九年级 · 画法几何学
(本小题8.0分)

如图, 在 $\odot O$ 中, $A B$ 为直径, 过圆上一点 $C$ 作切线 $C D$ 交 $A B$ 的延长线于点 $D$.

(1)求证: $\angle B A C=\angle B C D$;

(2)若 $\angle B A C=30^{\circ}, A B=4$, 求图中阴影部分的面积.

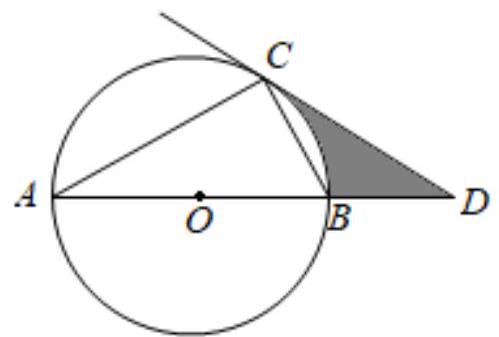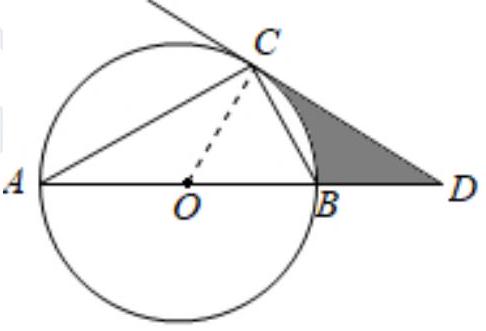
答案: (1)证明: 连接 $O C$,

$\because C D$ 是 $\odot O$ 的切线,

$\therefore O C \perp C D$,

$\therefore \angle O C B+\angle B C D=90^{\circ}$,

$\because A B$ 为 $\odot O$ 的直径,

$\therefore \angle A C B=90^{\circ}$,

$\therefore \angle B A C+\angle A B C=90^{\circ}$,

$\because O C=O B$,

$\therefore \angle O C B=\angle A B C$,

$\therefore \angle B A C=\angle B C D$

(2) 解: $\because \angle B A C=30^{\circ}$,

$\therefore \angle B O C=2 \angle B A C=60^{\circ}$,

$\therefore C D=O C \cdot \tan \angle C O D=2 \sqrt{3}$,

$\therefore$ 阴影部分的面积 $=S_{\triangle O C D}-S_{\text {扇形 } C O B}=\frac{1}{2} \times 2 \sqrt{3} \times 2-\frac{60 \pi \times 2^{2}}{360}=2 \sqrt{3}-\frac{2}{3} \pi$.

【解析】(1)连接 $O C$, 根据切线的性质得到 $O C \perp C D$, 根据圆周角定理得到 $\angle A C B=90^{\circ}$, 根据等腰三角形的性质得到 $\angle O C B=\angle A B C$, 进而证明结论;

(2)根据圆周角定理求出 $\angle B O C$, 根据正切的定义求出 $C D$, 根据扇形面积公式计算即可.

本题考查的是切线的性质、圆周角定理、扇形面积计算, 掌握圆的切线垂直于经过切点的半径是
解题的关键.